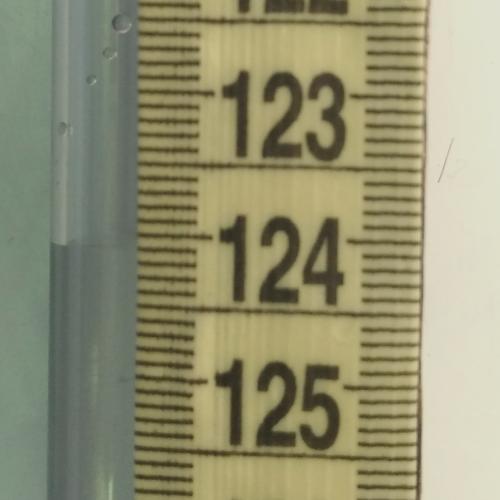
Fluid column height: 124.1 cm